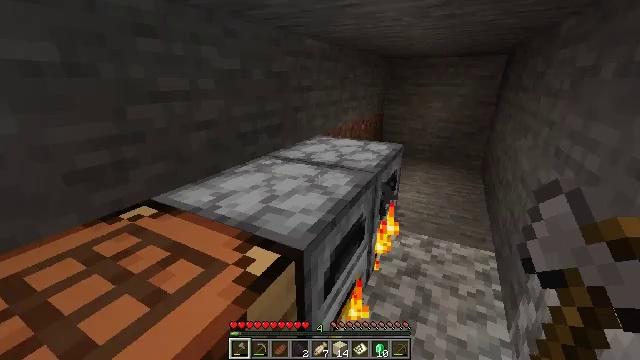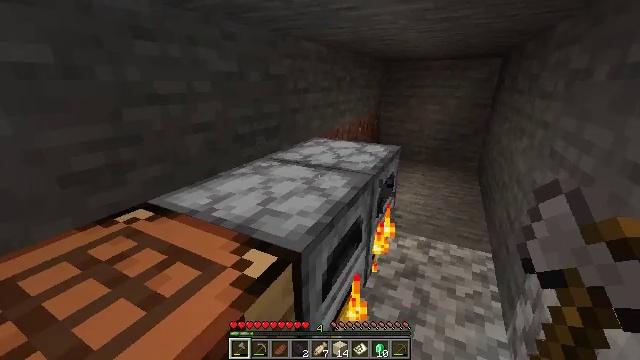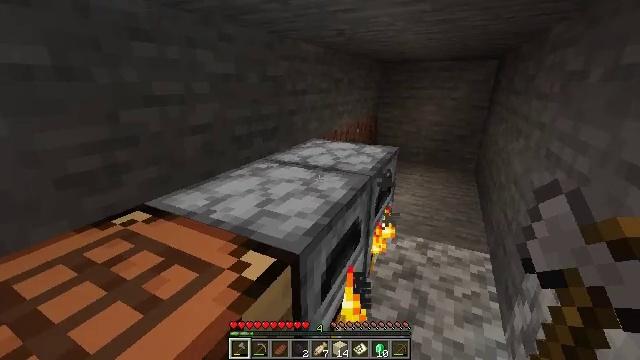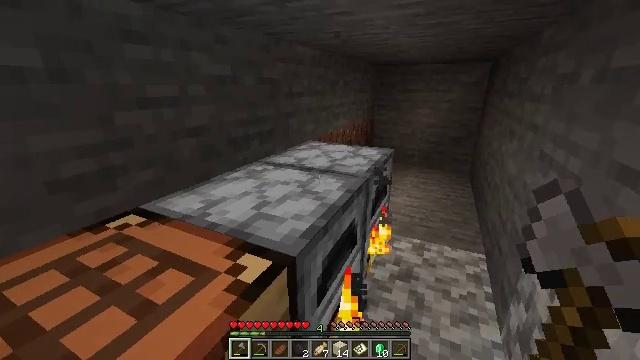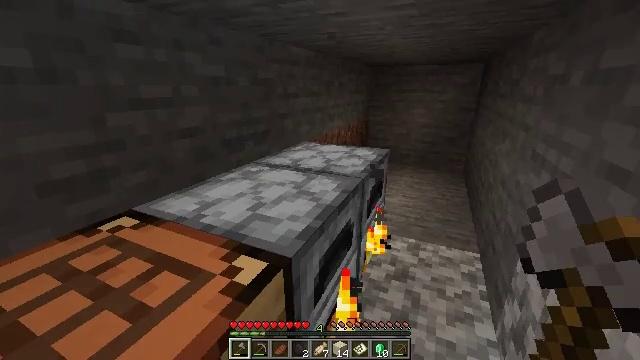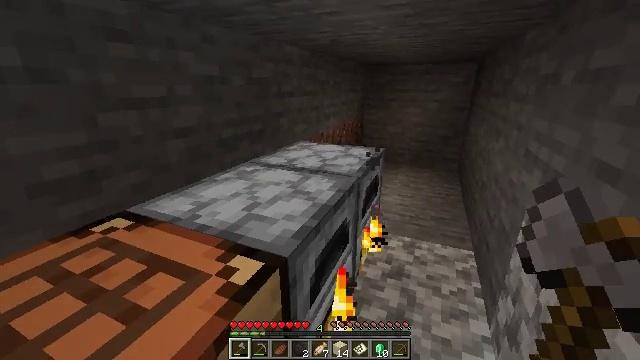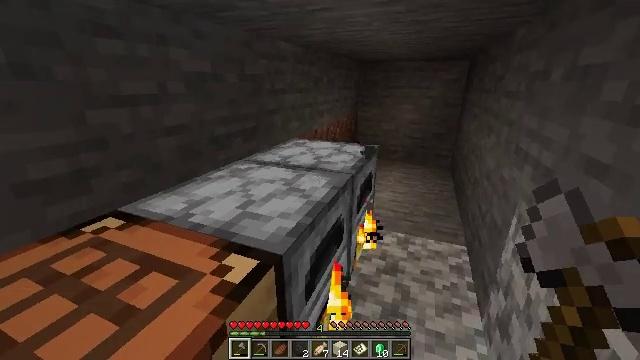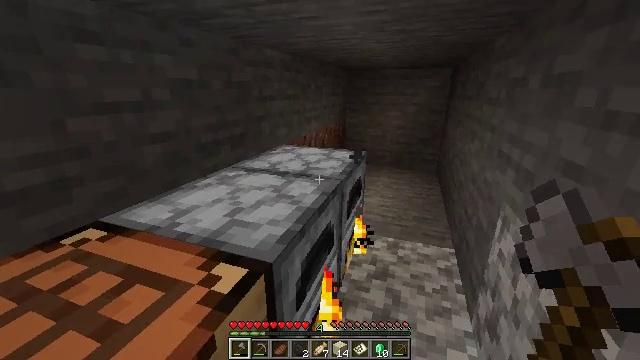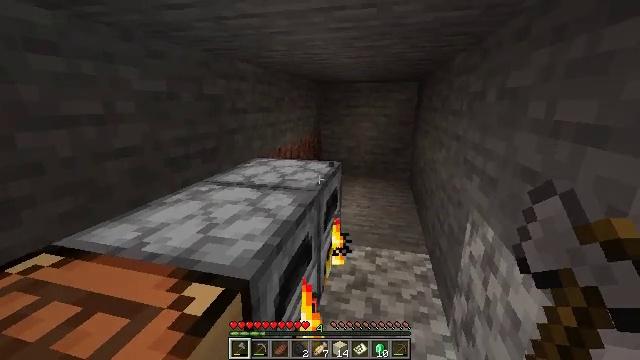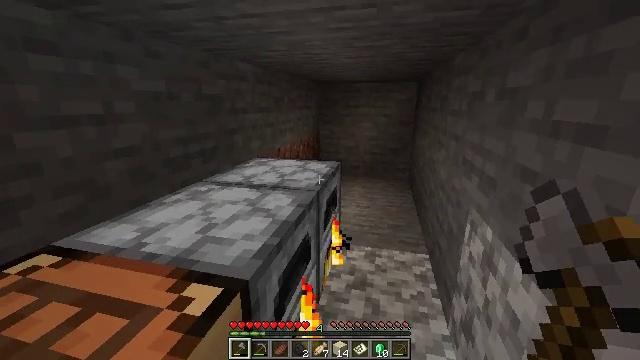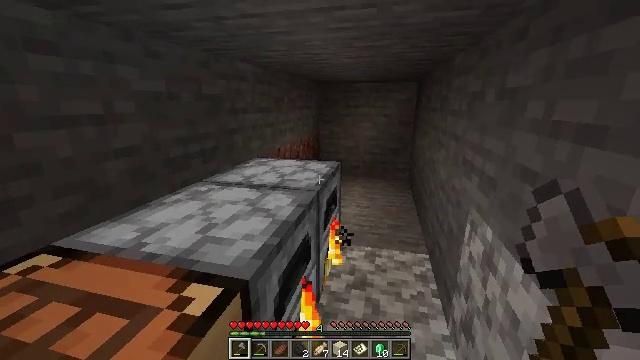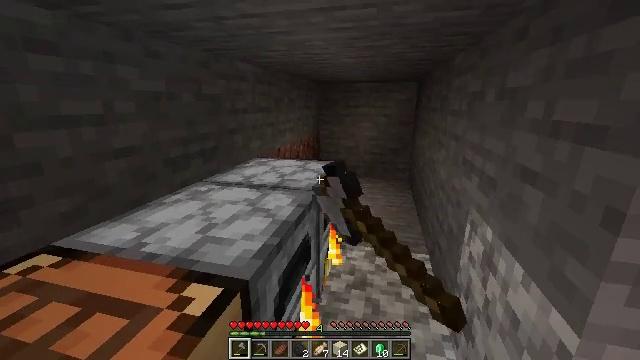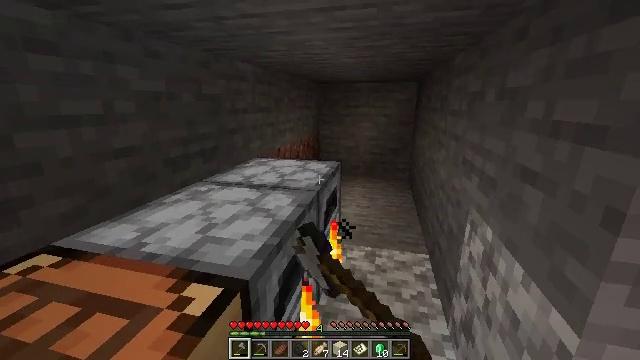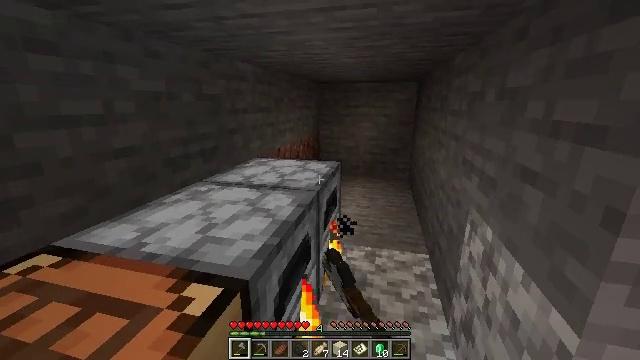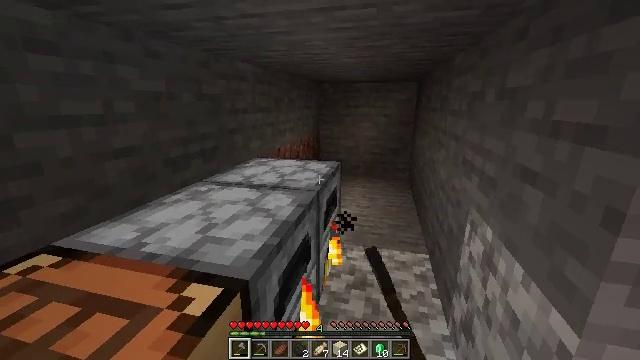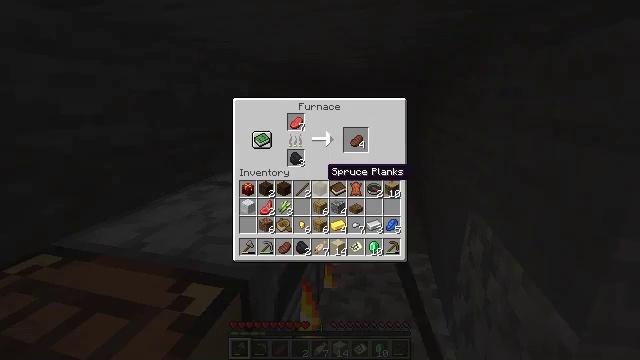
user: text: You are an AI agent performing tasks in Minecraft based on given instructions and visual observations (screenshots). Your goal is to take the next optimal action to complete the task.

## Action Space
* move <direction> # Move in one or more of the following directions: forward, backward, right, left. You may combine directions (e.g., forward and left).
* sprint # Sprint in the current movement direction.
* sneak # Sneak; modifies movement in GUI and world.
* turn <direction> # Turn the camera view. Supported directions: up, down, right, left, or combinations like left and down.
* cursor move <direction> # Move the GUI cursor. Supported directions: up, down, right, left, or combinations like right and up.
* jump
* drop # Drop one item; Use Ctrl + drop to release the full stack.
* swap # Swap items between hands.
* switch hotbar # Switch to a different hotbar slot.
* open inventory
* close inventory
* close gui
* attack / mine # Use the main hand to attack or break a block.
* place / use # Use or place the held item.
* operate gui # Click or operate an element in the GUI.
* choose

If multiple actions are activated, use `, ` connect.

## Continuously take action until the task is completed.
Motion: motion action
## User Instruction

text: Turn raw beef into cooked beef in a furnace.
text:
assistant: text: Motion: open inventory
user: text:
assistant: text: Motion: open inventory
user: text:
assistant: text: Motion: no_op
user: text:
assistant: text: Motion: turn right
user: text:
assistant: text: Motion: turn right
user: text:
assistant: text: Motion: turn right
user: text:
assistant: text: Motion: turn right and up
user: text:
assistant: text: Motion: turn right and up
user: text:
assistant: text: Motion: no_op
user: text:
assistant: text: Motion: use / place
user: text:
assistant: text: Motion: use / place
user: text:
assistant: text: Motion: use / place
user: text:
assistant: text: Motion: no_op
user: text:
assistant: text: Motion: no_op
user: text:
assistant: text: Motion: no_op
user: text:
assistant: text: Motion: no_op
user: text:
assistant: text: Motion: cursor move up
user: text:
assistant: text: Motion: sneak, cursor move up
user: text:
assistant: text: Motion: sneak
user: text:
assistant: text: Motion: sneak
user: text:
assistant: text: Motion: sneak
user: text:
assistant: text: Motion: sneak
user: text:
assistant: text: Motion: sneak
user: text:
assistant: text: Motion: sneak
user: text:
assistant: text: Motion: sneak, operate gui
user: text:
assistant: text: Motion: sneak, operate gui
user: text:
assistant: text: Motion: sneak, operate gui
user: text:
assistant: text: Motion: sneak
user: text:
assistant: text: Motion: sneak
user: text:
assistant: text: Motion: sneak, operate gui